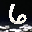
Label: 6